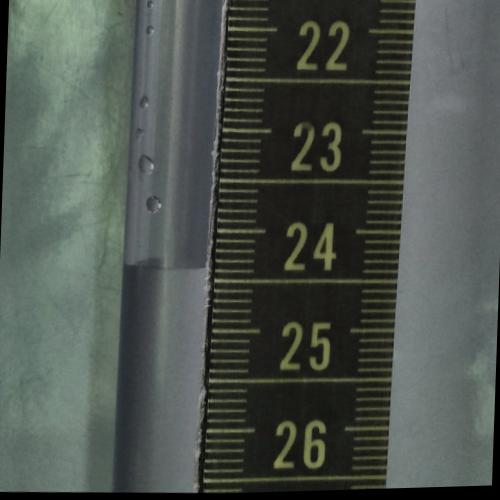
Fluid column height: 24.4 cm